Question: I want to format the result of the following call to PROC UNIVARIATE (TestForLocation).
'''
proc sort data=sashelp.class; by sex; run;
proc univariate data = sashelp.class mu0 = 1;
ods select TestsForLocation;
var age;
by sex;
ods output TestsForLocation=ttest;
run;
data ttest; set ttest; keep sex test stat pvalue;run;
proc print data=ttest;run;
'''

How can I trasnpose the output into a datset with the following columns?
'''
Obs, Sex, StudentsT_Stat, StudentsT_pValue, SignedRank_Stat, SignedRank_Pvalue
'''
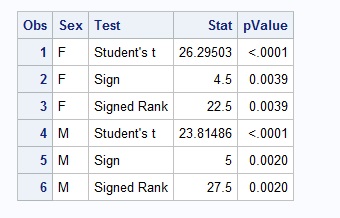
Answer: You need to double transpose here. Make a dataset with 12 observations, with four columns: 'Obs', 'Sex', 'ID' being the combination of Test and (Stat|pValue) that you want as your eventual variable name, and 'Value' being the value you want transposed into the variable. Then,
'''
proc transpose data=ttest_double out=ttest_transposed;
by obs sex;
id ID;
var Value;
run;
'''
('ID' and 'Value' can be any variable name you like.)